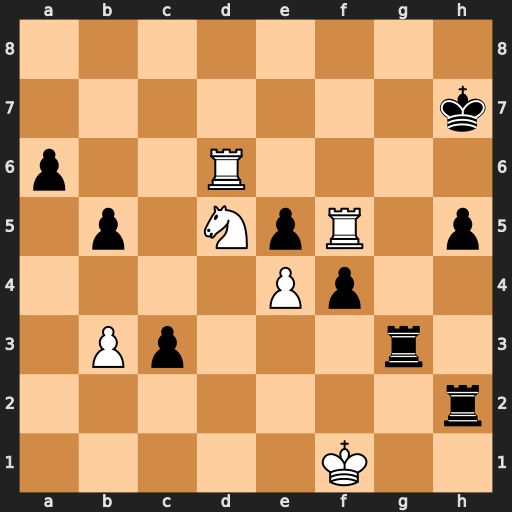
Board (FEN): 8/7k/p2R4/1p1NpR1p/4Pp2/1Pp3r1/7r/5K2
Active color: w
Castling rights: -
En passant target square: -
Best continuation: Nf6+ Kg7 Nxh5+ Rxh5 Rxh5 c2 Rc6